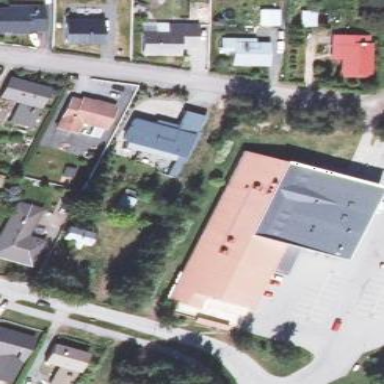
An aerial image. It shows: Supermarket located in building.